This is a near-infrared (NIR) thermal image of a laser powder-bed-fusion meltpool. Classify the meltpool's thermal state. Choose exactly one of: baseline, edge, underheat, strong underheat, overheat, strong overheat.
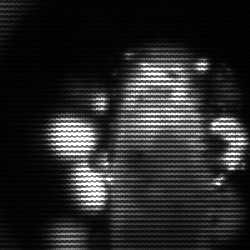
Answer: baseline